Question: I'm trying to get TFS to automatically (not package at the moment) my web app on a build to a Win2k3 server with IIS6. The remote agent service is started.
The build fails giving me a 401. I'm now trying to manually run a cmd line from the build server itself (just incase the MSBUILD was doing something strange with the params set on the build definition) and it's giving me the same thing. Here is the command I'm trying to run:
'''
msdeploy.exe
-source:contentPath='C:\Builds\Test\DummyTFSWebApp Submission Build\Binaries\_PublishedWebsites\DummyTFSWebApp'
-dest:contentPath='Default Web Site',
computerName='http://ipm-vm-dev/MSDEPLOYAGENTSERVICE',
userName='Domain\AdminUser',
password='Password',
authType='basic',
includeAcls='False'
-verb:sync -allowuntrusted
'''
But like the build report, it's giving me:

I can't understand why! The username & password provided is an Administrator on the destination machine. I've even made the build server machine and admin (clutching at straws), and I've made the destination folder a share for everyone with write permission.
Help appreciated as this is really frustrating me!
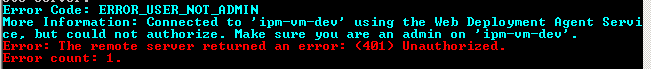
Answer: I changed the authType='NTLM' and it now works!
'''
/p:AuthType=NTLM
'''